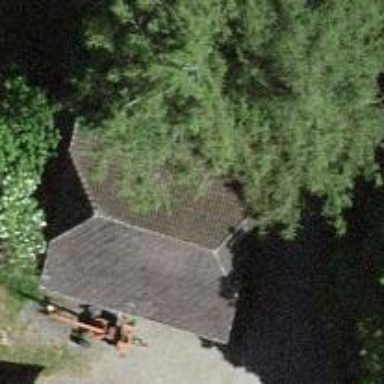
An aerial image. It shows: Barn.